Interaction volume radius: 10 \u00c5
Interaction volume height: 20 \u00c5
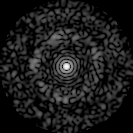
Disorder parameter: 0.8169